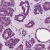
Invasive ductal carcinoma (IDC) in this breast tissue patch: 1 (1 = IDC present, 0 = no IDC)